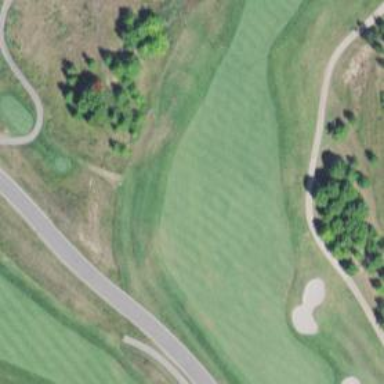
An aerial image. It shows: Golf hole.